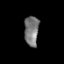
Tissue: prostate
Cell type: T cells
Senescence score: 0.3291
Nuclear area (px): 424
Mean DAPI intensity: 120.934